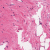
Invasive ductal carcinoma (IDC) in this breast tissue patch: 0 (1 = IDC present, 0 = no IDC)